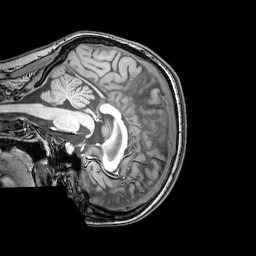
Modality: T1w
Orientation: sagittal
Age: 21
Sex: female
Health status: healthy
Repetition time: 0.081 s
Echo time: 0.037 s